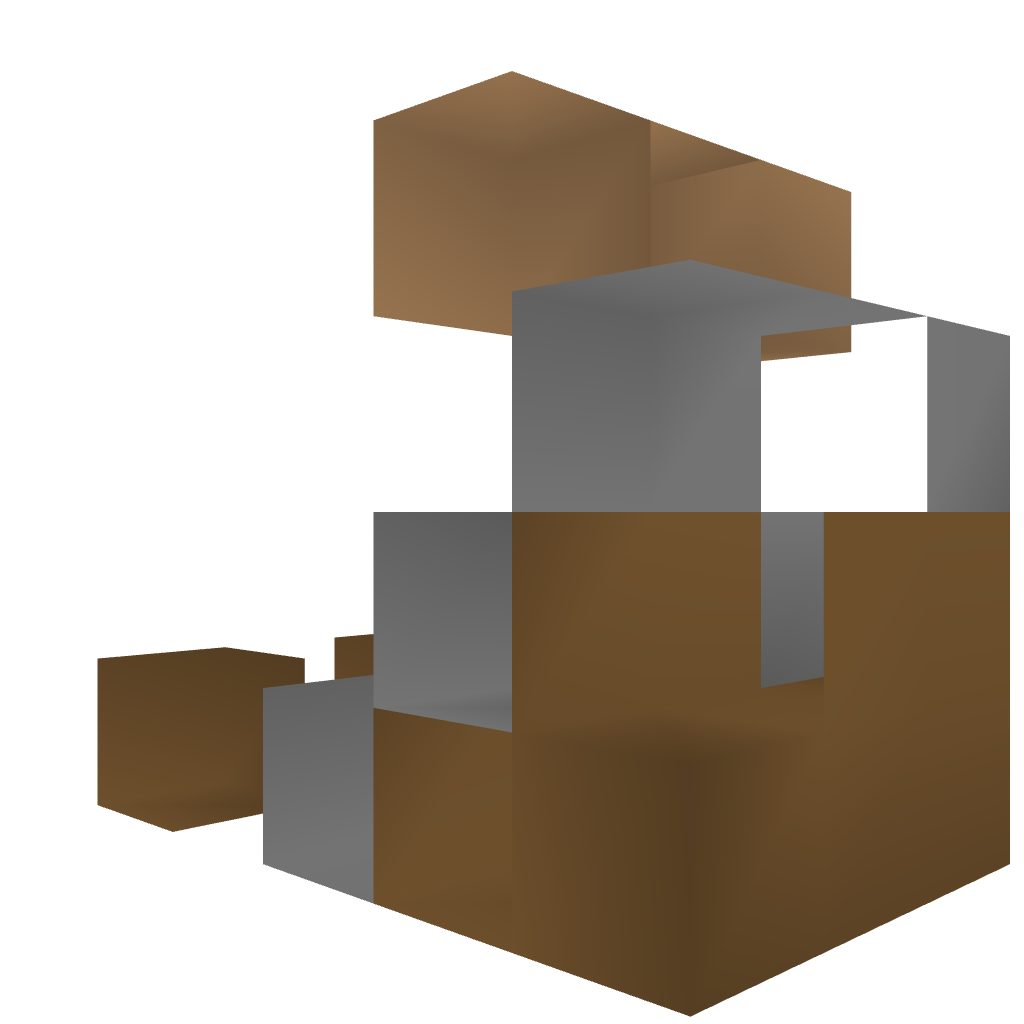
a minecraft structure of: Bongos!!! bad low quality